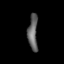
Tissue: lung
Cell type: Endothelial cells
Senescence score: 0.5408
Nuclear area (px): 347
Mean DAPI intensity: 97.406